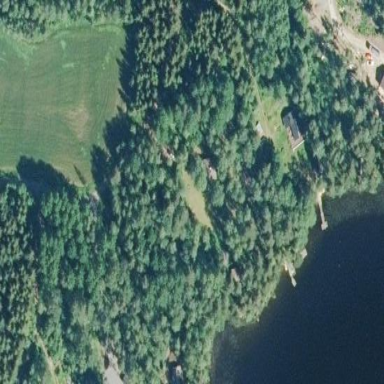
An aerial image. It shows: Cottage in residential area.